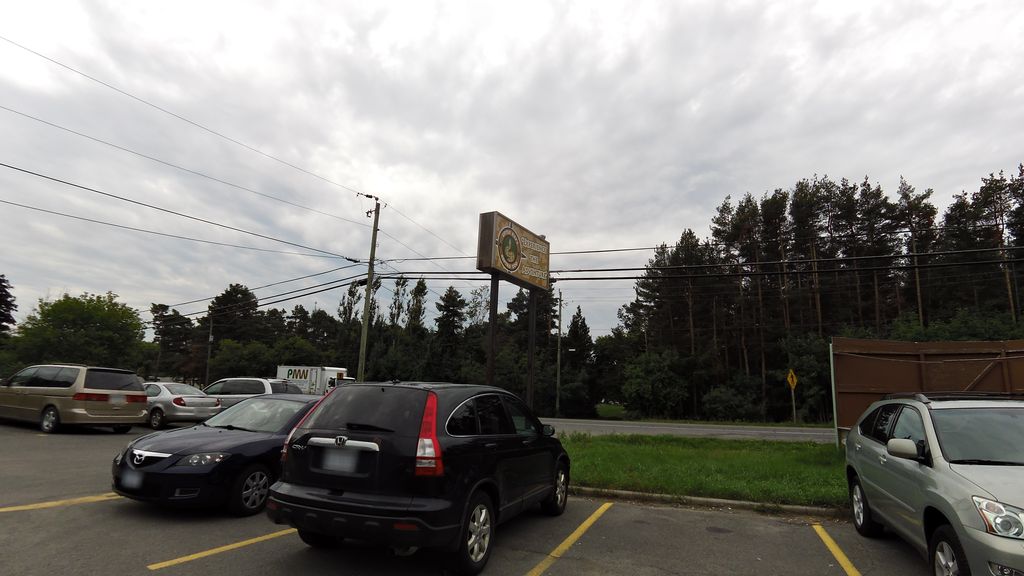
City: ottawa-gatineau